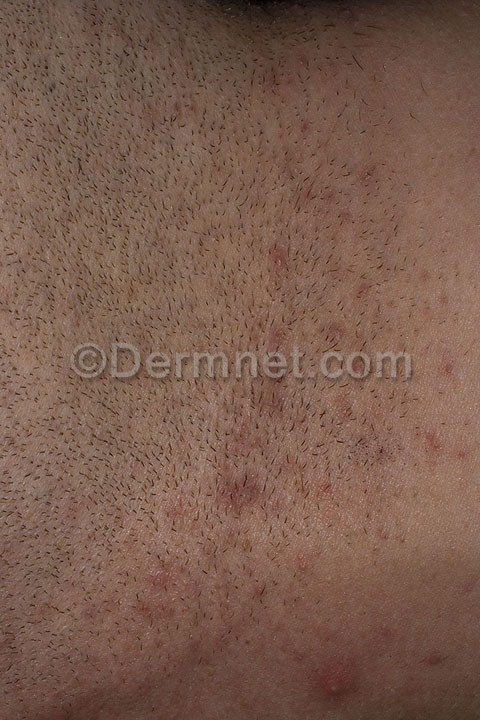
Disease: Cellulitis Impetigo and other Bacterial Infections